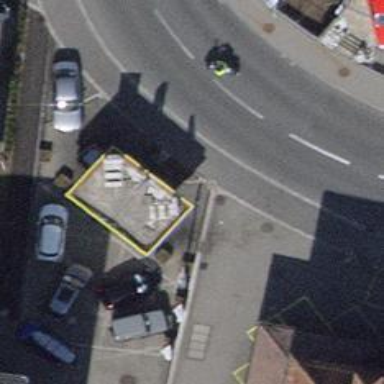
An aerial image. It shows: Fuel station.